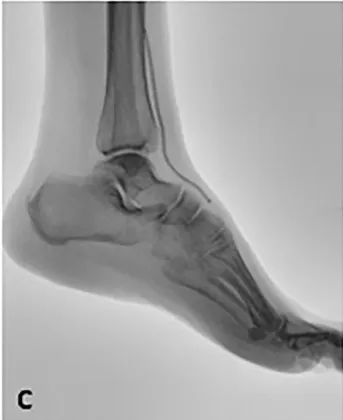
Intraoperative fluoroscopic images of the revascularization procedure of the ischemic lower limb. (C) Penumbra Indigo thromboaspiration catheter CAT 6 advanced in the anterior tibial artery and dorsalis pedis.
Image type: radiology (x_ray)